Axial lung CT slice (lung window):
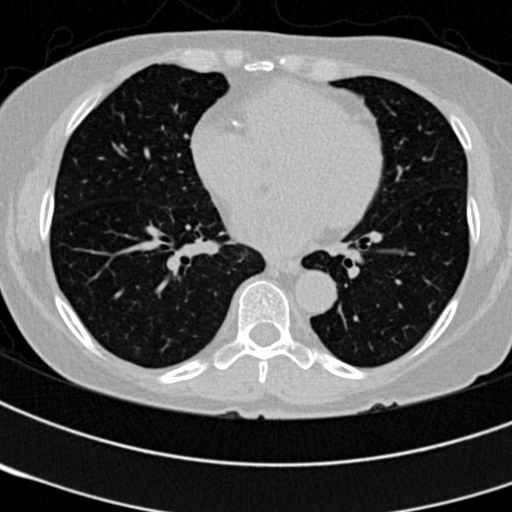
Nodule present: no